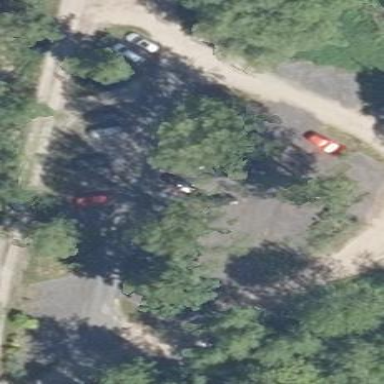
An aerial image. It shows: Parking area with surface.